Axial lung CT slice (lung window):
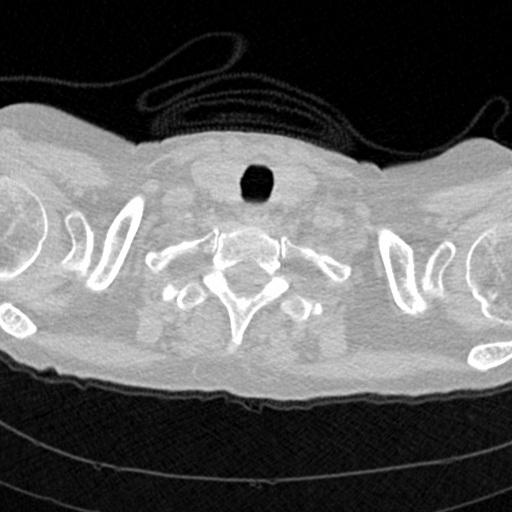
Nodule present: no